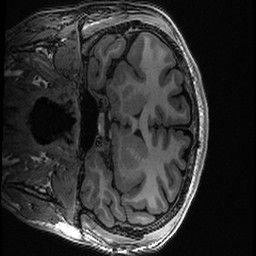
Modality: T1w
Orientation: coronal